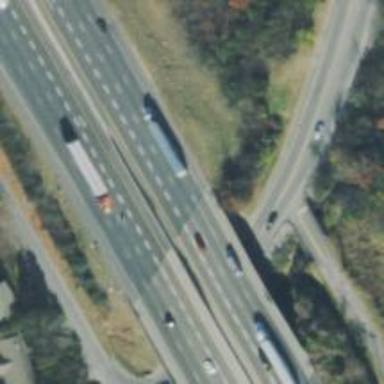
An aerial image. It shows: Bridge over motorway.